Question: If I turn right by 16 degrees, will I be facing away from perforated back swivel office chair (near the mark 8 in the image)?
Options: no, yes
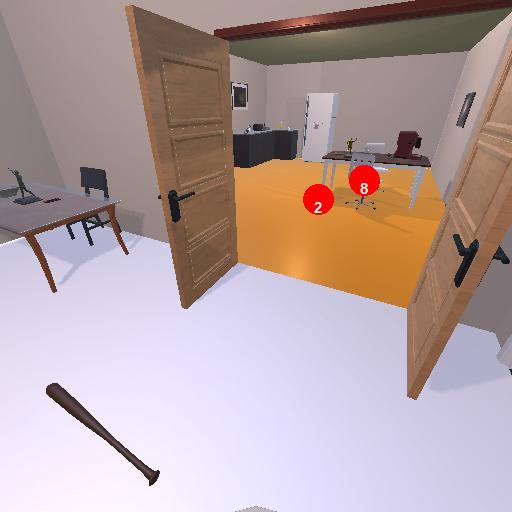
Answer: no